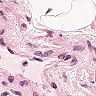
Metastatic tissue present: no